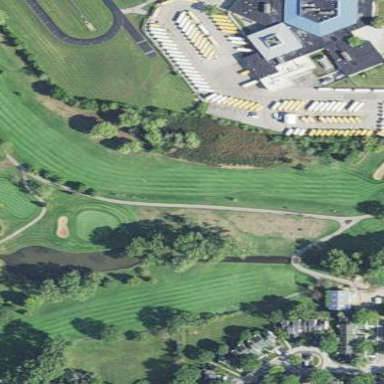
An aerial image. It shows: Area of rough grass used for golf.